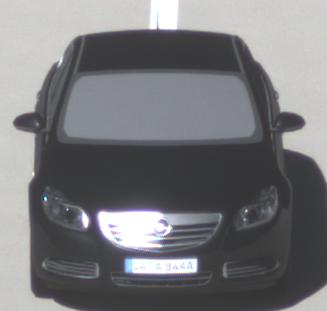
Make: Opel
Model: Insignia 1.6
Detailed model: Insignia (A) Notch Back
Model produced from: 2008/11
Model produced until: 2008/12
Doors: 4
Color: black
Road condition: dry road
Daytime: morning or afternoon
Contrast: high contrast